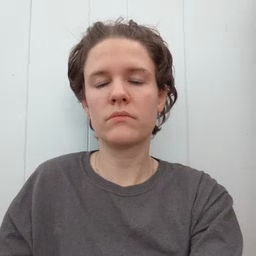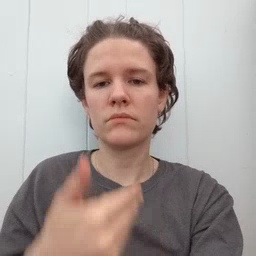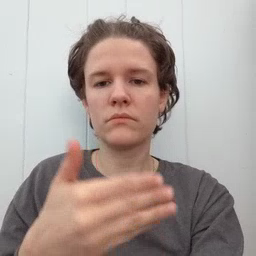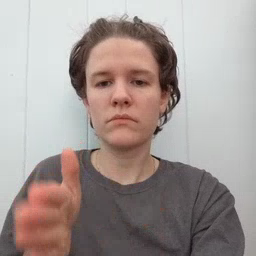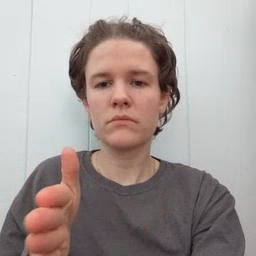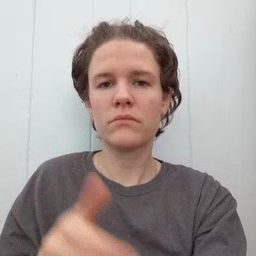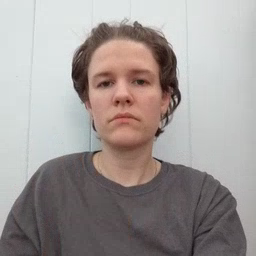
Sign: room